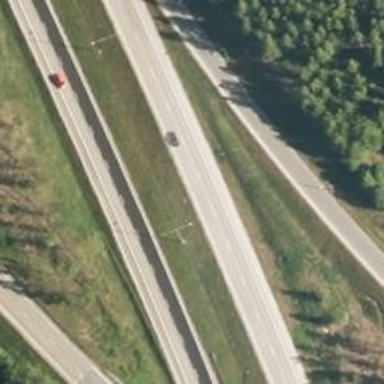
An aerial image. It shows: Asphalt motorway.